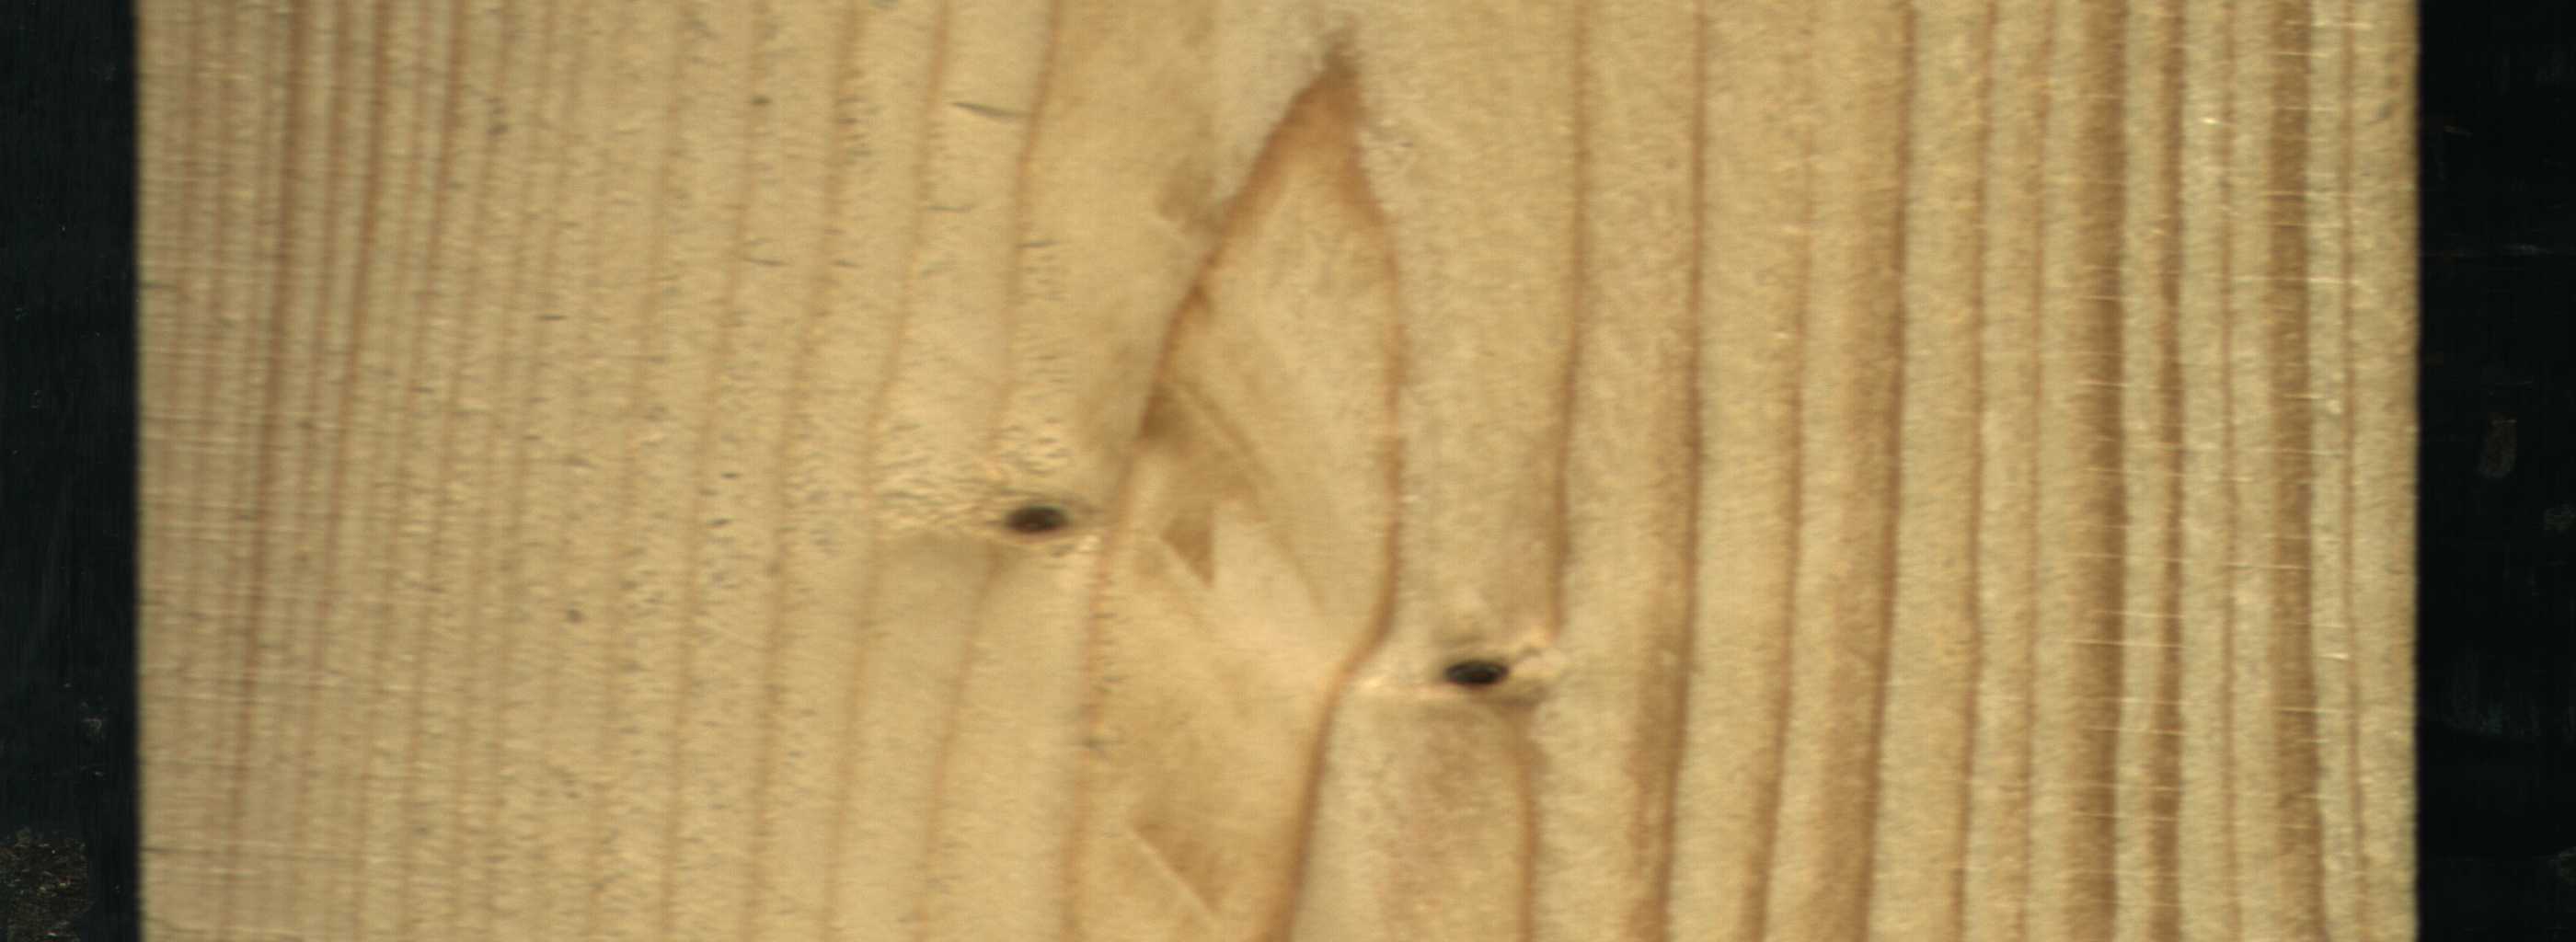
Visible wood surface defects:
Dead_Knot
Dead_Knot